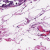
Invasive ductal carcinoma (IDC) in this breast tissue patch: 0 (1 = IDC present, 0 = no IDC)